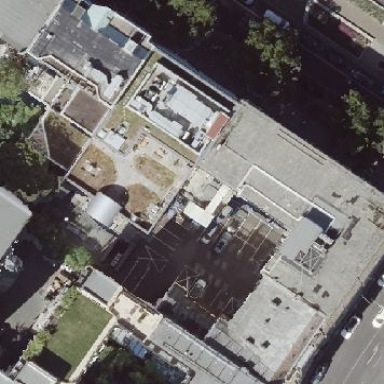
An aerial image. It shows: Commercial building.